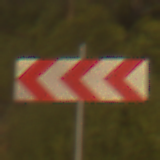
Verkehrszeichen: RichtungstafelnInKurvenGrossRechts
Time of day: SunriseSunset
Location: Outdoor (Nature)
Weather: PartlyCloudy
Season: NotSpecified
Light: Natural